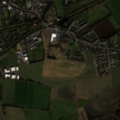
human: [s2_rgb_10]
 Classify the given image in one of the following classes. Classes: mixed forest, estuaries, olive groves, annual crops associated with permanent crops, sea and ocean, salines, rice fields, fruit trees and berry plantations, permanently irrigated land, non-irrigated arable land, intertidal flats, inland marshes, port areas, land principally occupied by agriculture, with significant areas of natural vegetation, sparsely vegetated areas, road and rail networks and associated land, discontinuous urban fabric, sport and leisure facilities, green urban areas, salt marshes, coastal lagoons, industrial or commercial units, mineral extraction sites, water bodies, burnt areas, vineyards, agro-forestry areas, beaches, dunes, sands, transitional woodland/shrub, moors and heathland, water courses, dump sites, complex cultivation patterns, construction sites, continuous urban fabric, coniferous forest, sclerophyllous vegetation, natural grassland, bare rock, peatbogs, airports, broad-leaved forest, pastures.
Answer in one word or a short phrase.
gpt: discontinuous urban fabric, pastures, complex cultivation patterns, mixed forest